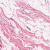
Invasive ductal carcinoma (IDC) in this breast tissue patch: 0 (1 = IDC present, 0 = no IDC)